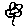
Label: flower